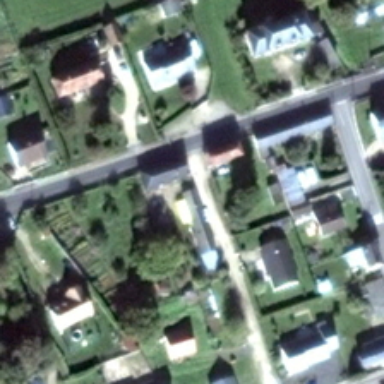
Houses are built on both sides of the road with a garden each .